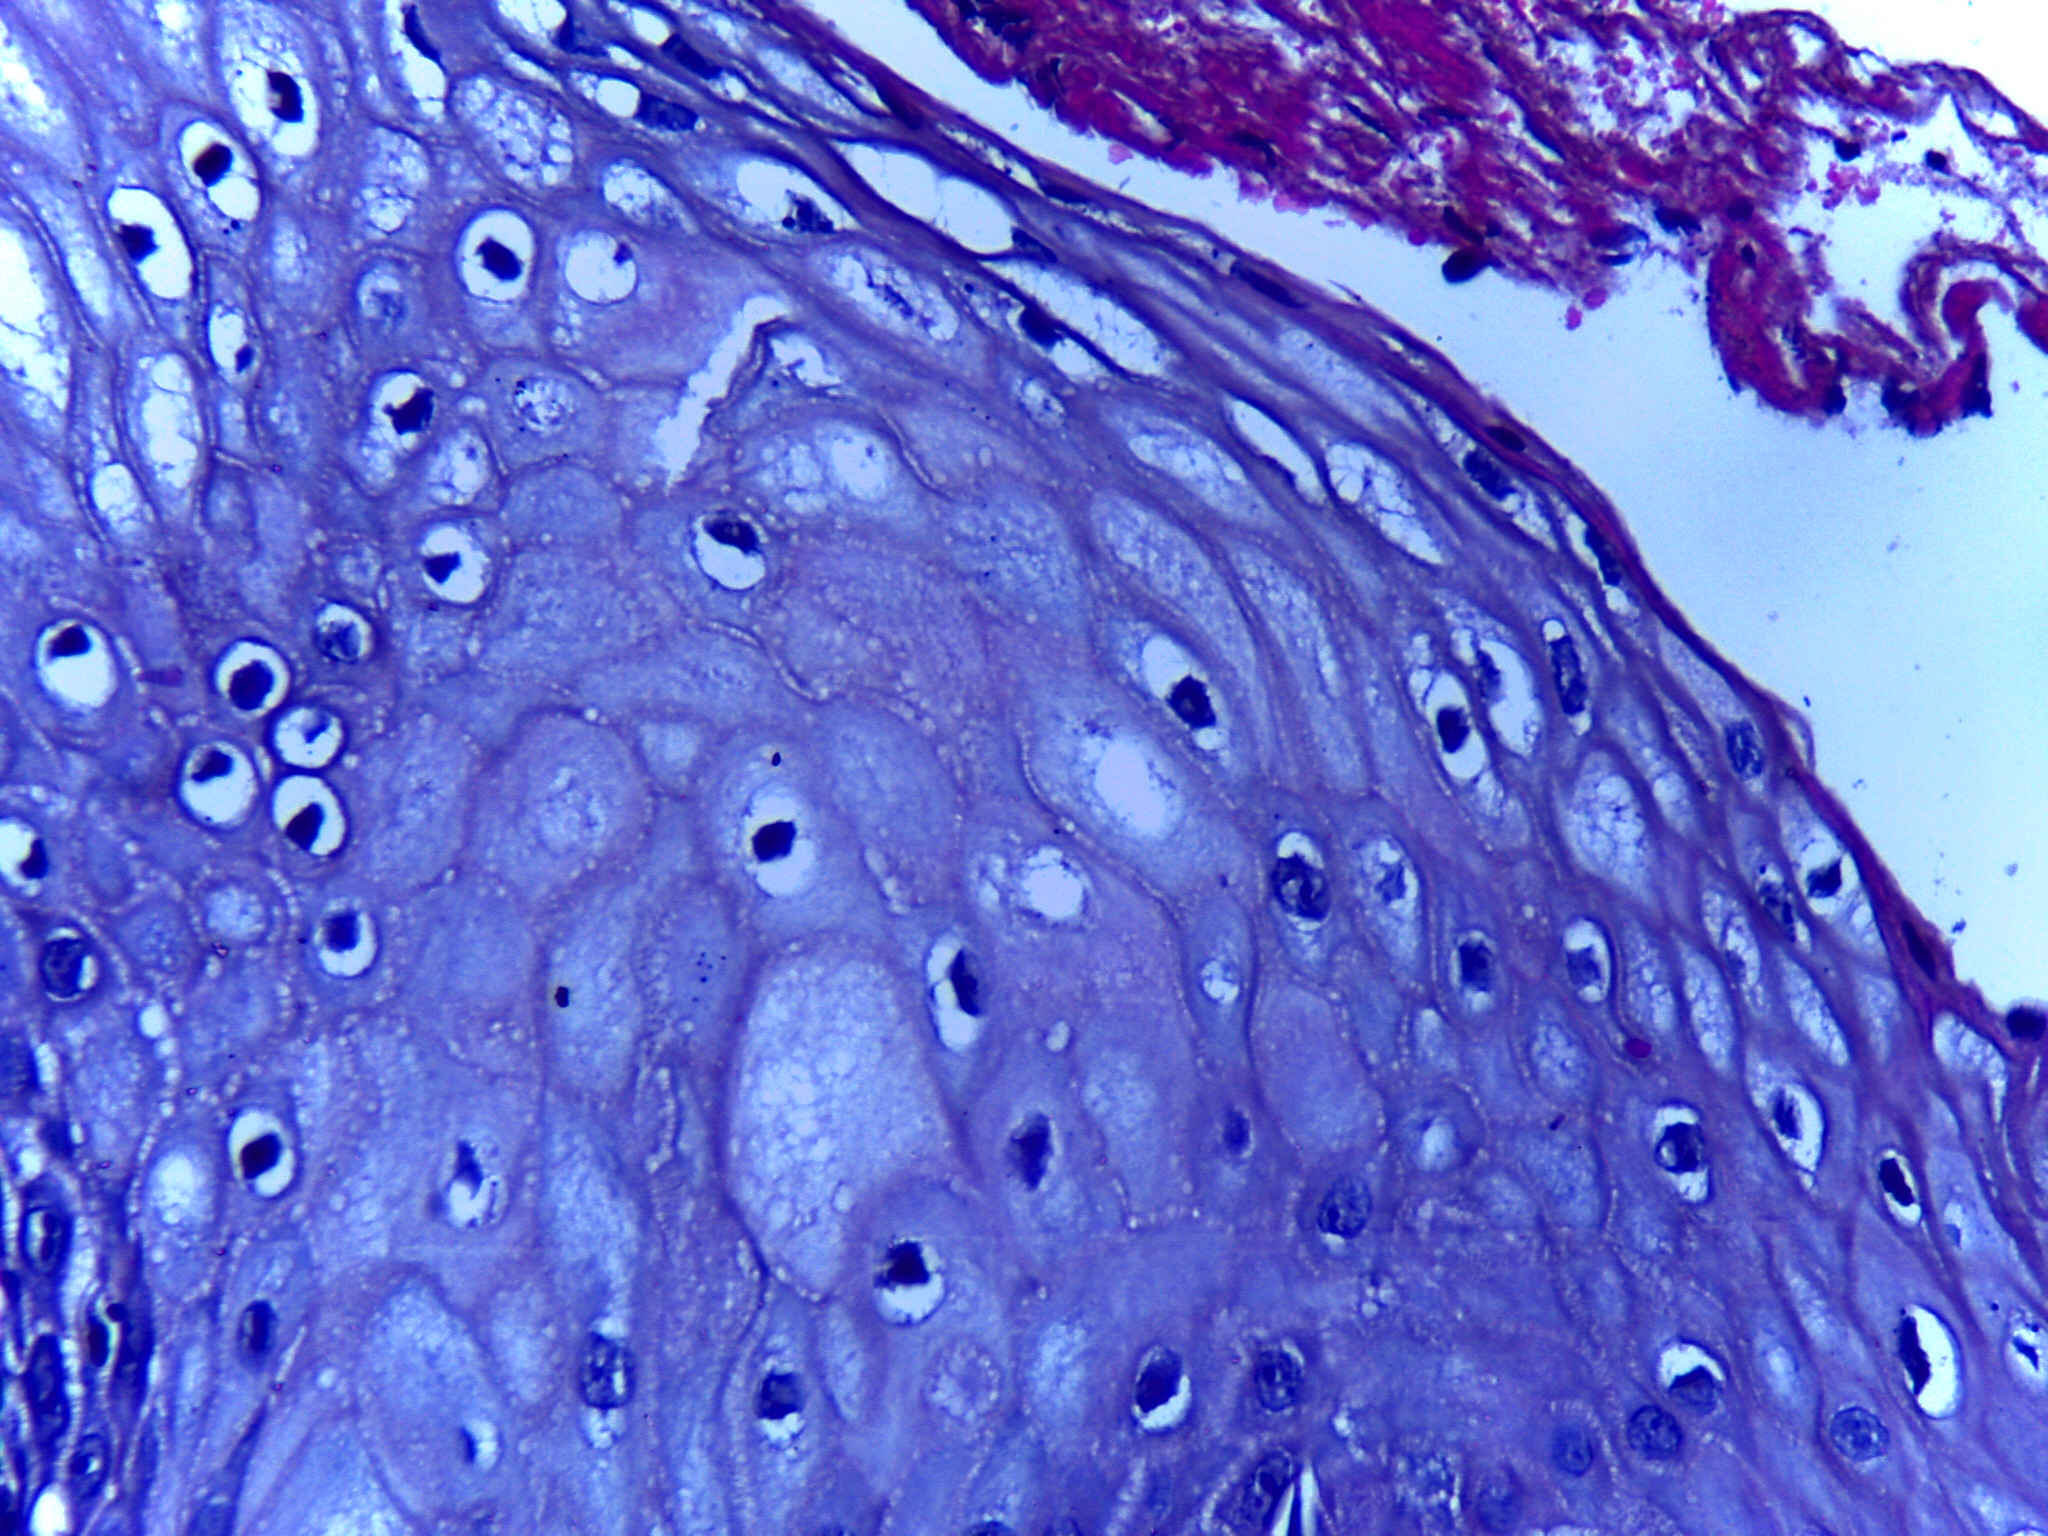
Diagnosis: OSCC